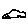
Label: car